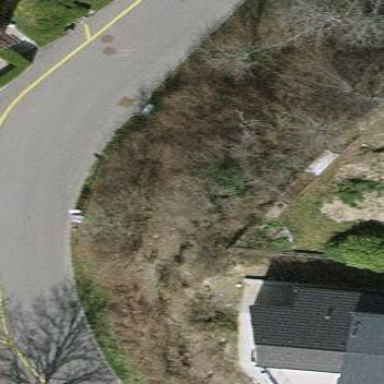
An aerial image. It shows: Hedge acting as barrier.